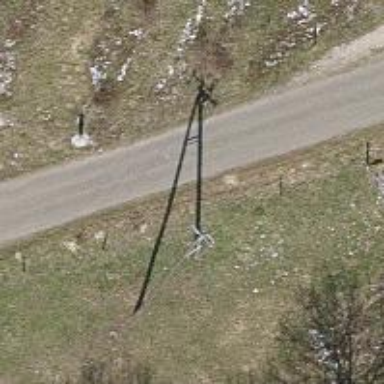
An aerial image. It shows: Pole with three cables.